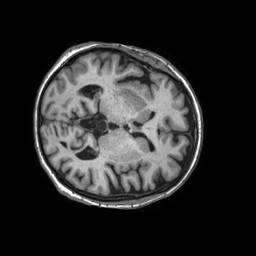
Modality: T1w
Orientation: axial
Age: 62
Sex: female
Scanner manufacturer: philips
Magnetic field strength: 1.5 T
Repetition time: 0.007034 s
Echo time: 0.003189 s